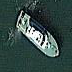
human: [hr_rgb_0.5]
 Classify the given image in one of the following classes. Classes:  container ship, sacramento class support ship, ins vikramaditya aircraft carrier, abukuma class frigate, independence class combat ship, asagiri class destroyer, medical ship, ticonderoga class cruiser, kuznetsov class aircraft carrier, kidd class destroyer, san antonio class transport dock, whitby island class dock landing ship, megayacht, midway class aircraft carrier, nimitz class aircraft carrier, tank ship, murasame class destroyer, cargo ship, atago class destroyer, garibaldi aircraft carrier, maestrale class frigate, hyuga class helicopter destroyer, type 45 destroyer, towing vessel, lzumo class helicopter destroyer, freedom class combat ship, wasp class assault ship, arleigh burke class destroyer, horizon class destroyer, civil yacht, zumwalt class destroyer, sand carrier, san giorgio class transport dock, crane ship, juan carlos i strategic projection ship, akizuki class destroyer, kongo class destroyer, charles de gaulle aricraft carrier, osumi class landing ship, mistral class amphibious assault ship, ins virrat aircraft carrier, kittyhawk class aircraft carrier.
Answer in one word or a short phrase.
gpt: Civil yacht